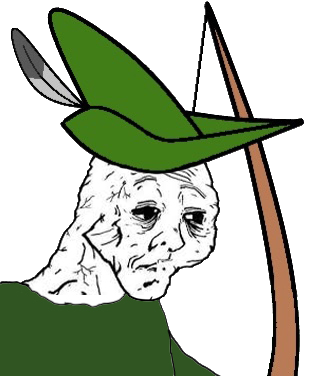
Label: 5_Yes_Honey